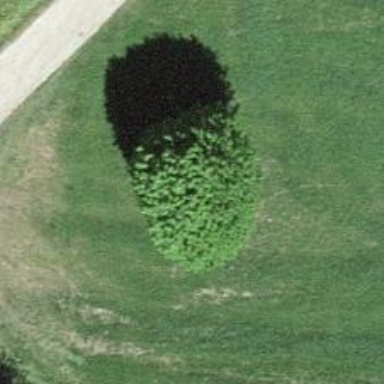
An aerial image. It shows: Deciduous broadleaved tree.